Question: I want to remove the Language tag from the bottom panel..Like in below screen it shows NORSK..as i have Norwegian as my selected language for installation..

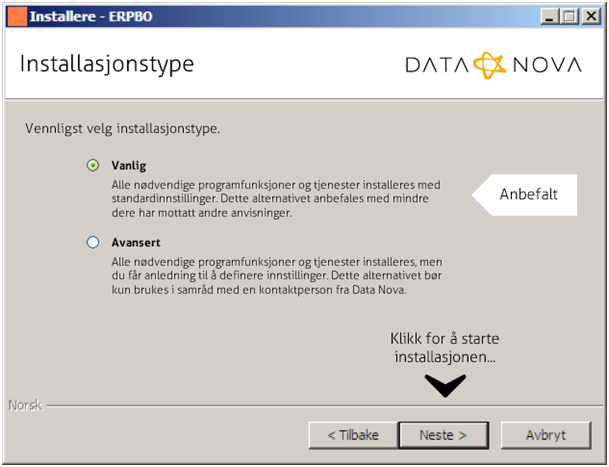
Answer: Clear the 'BeveledLabel' message key value from the script using the <URL>:
'''
[Messages]
BeveledLabel=
'''